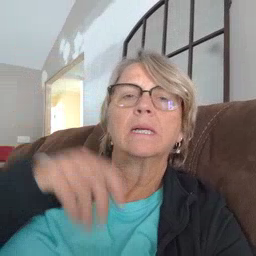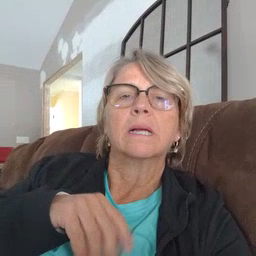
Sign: giraffe